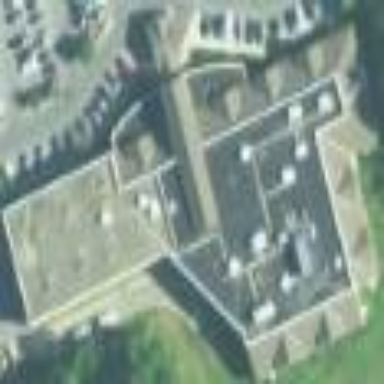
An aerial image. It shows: Sports centre building.